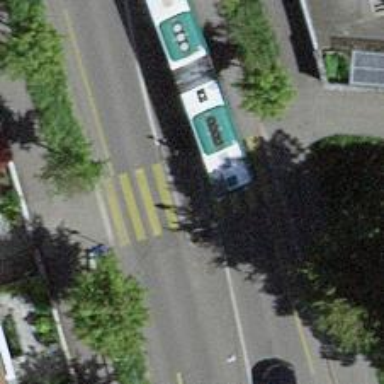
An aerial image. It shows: Uncontrolled zebra crossing on the road.